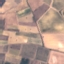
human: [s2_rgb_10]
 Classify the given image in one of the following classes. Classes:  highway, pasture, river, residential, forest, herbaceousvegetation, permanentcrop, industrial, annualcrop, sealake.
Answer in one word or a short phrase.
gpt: PermanentCrop